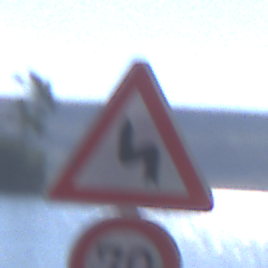
Verkehrszeichen: DoppelkurveZunaechstLinks
Zusatzzeichen unten: Geschwindigkeit70
Umgebung: Outdoor, Nature
Tageszeit: MorningAfternoon
Wetter: Clear
Licht: Natural
Jahreszeit: NotSpecified
Kontrast: HighContrast